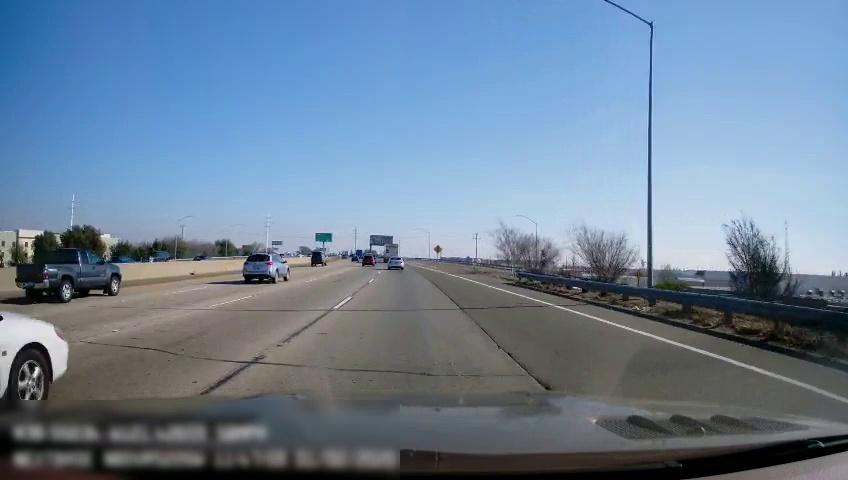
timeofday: Day
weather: Sunny
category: Drivable Space
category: Vehicles | Car
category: Vehicles | SUV
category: Vehicles | Car
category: Vehicles | SUV
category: Vehicles | SUV
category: Vehicles | SUV
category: Vehicles | SUV
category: Vehicles | Truck
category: Vehicles | Car
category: Vehicles | Truck
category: Lanes | Alternate Lane
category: Lanes | Alternate Lane
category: Lanes | Alternate Lane
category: Lanes | Alternate Lane
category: Traffic | Signs
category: Traffic | Signs